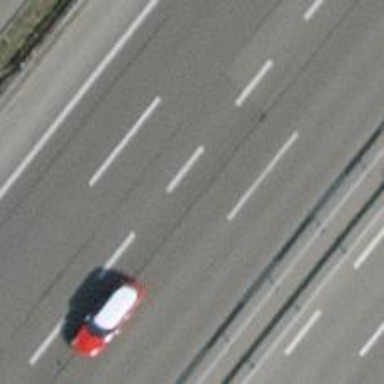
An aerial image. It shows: View of motorway.